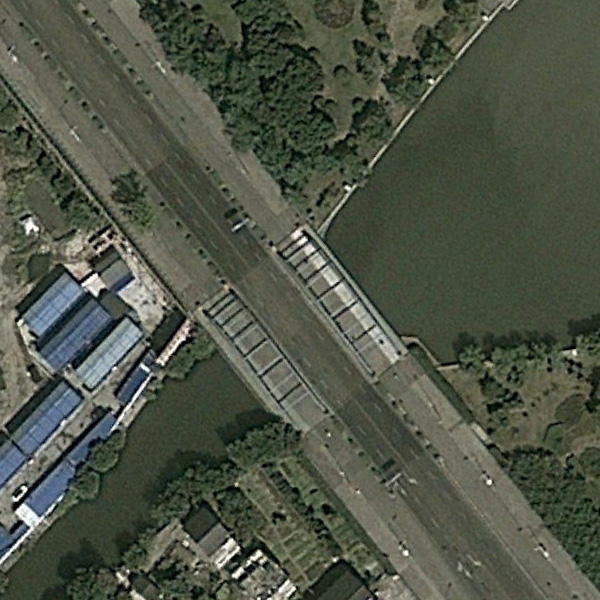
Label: Bridge